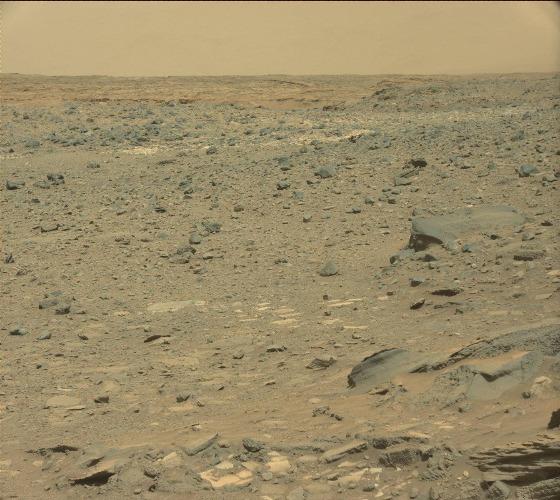
Terrain classes present: Bedrock, Gravel / Sand / Soil, Rock, Sky / Distant Mountains